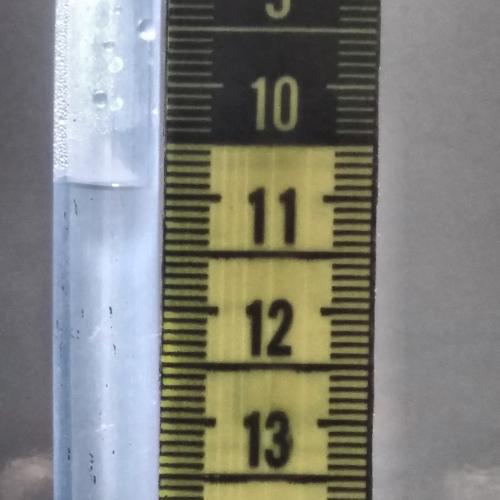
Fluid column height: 10.9 cm